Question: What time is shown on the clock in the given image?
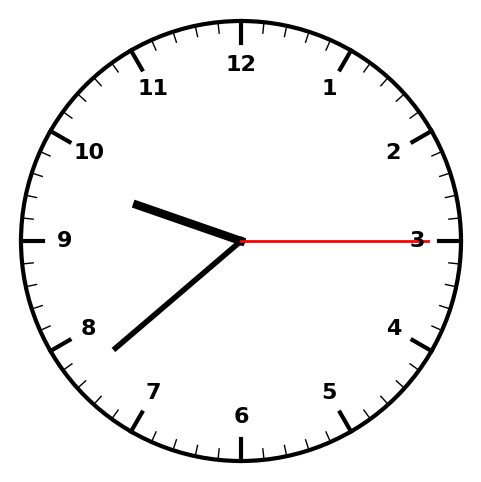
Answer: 09:38:15